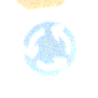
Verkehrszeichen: Kreisverkehr
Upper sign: Stop
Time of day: SunriseSunset
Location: Outdoor (Nature)
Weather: PartlyCloudy
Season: NotSpecified
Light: Natural